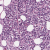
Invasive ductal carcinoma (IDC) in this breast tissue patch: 1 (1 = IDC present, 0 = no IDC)